Question: The system I'm working is structured as below. Given that I'm planning to use Joomla as the base.

a(www.a.com),b(www.b.com),c(www.c.com) are search portals which allows user to to search for reservation.
x(www.x.com),y(www.y.com),z(www.z.com) are hotels where booking are made by users.
- - -
All a,b,c,x,y,z runs the same system. But they should have separate domains. So according to my finding and research architecture should be as above where an API integrate all database calls.
Given that only 6 instance are shown here(a,b,c,x,y,z). There can be up to 100 with different search combinations.
My problems,
Should I maintain a single database for the whole system ? If so how can I unplug one instance if required(EG : removing www.a.com from the system or removing www.z.com from the system) ? Since I'm using mysql will it not be cumbersome for the system due to the number of records?
If I maintain separate database for each instance how can I do the search? How can I integrate required records into one and do the search?
Is there a different database approach to be used rather than mentioned above ?
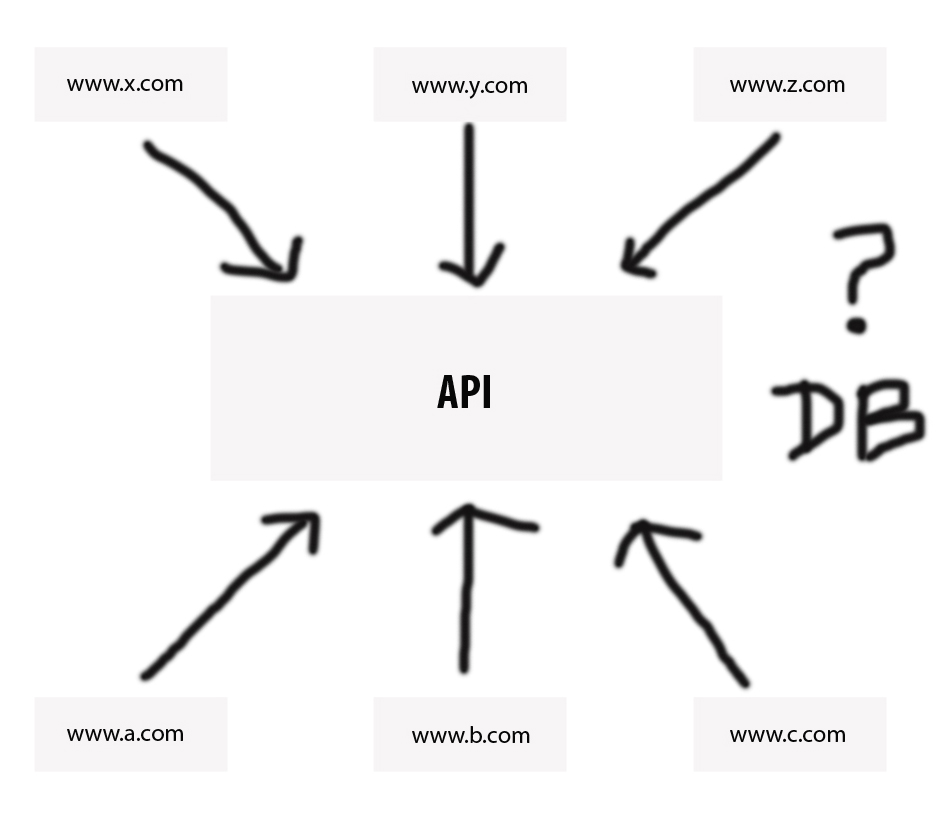
Answer: The problem you describe is "multitenancy" - it's a fairly tricky problem to solve, but luckily, others have written up some <URL>.
The trade-offs in your case are:
- - - -
By far the simplest to manage and develop against is the "single database" model, but only if the data is moderately homogenous in schema, and as long as you can query the data with reasonable performance. I'd not worry about putting a lot of records in MySQL - it scales very well.
In such a design, you'd map "portal" to "hotel" in a lookup table:
PortalHotelAccess
'''
PortalID HotelID
-----------------
A X
B X
B Y
C X
C Y
C Z
'''